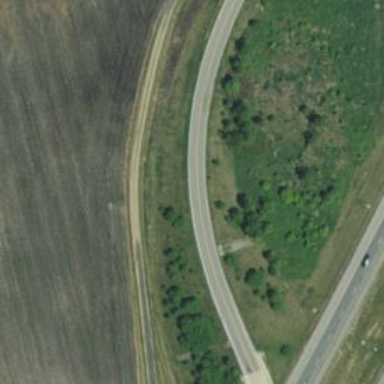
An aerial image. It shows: Simple road.